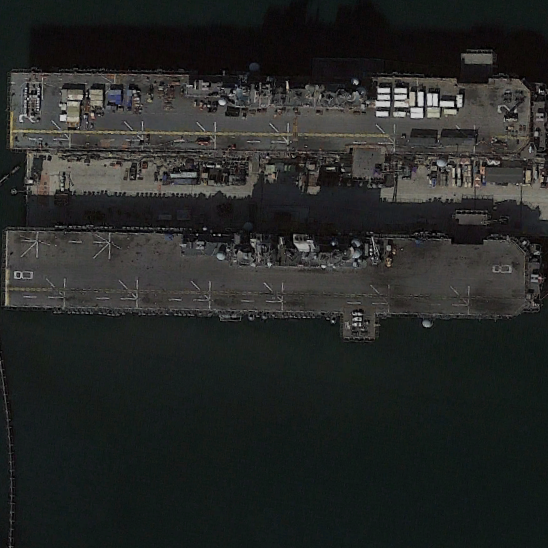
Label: assault